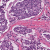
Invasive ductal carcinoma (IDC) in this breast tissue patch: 0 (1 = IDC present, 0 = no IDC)